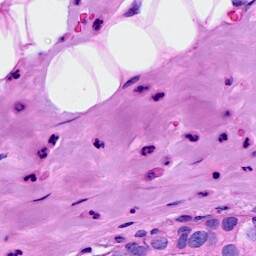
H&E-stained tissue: Breast